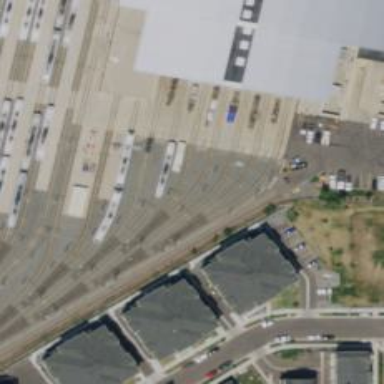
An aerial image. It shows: Light rail service yard with electrified contact lines.